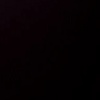
Label: space